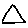
Label: triangle